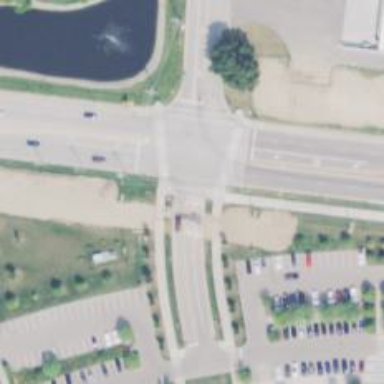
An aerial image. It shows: Footway with marked crossing lines.